Question: I've the following view defined into :
'''
CREATE VIEW myCustomDatabase.dbo.myView AS
SELECT job_id FROM msdb.dbo.sysjobhistory
'''
's owner is .
My current user (called ) has only the 'db_reader' role on the .
is enable on database.
When I execute the view I get the following error:
'''
The SELECT permission was denied on the object 'sysjobhistory', database 'msdb', schema 'dbo'.
'''
I understand that my current user has no role defined on the system database.
Which role/authorization should I give to my current user to allow him to execute the view (which contains only one column of the system's one), but not give to him full access to the table.
To resume the following view should work when called with :
'''
CREATE VIEW myCustomDatabase.dbo.myView AS
SELECT job_id FROM msdb.dbo.sysjobhistory
'''
, but not the following query:
'''
SELECT * FROM msdb.dbo.sysjobhistory
'''
---
Edit : viewable tables in MSDB

---
Edit2 : My SQLServer version is 2008
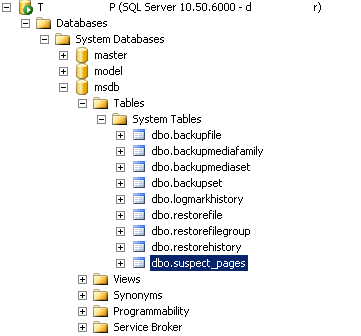
Answer: You don't need to grant permissions on the tables referenced by the view as long as the ownership chain is unbroken. In the case of dbo-owned objects in different databases, this requires that:
1. both databases have the DB_CHAINING option turned on (on by default in msdb)
2. databases have the same owner ('sa' is the default owner of msdb)
3. the user has a security context in the other database (guest is enabled by default in msdb)
Consequently, the following script should do the job.
'''
ALTER DATABASE myCustomDatabase SET DB_CHAINING ON;
ALTER AUTHORIZATION ON DATABASE::myCustomDatabase TO sa;
'''
Note that you should enable DB_CHAINING in sa-owned databases only if you trust privileged users with permissions to create dbo-owned objects. This isn't a consideration if only sysadmin role members can create objects anyway. Also, if the old owner is not a sysadmin role member and you need that login to retain dbo permissions, add the old owner as a regular database user and add to the db_owner role.